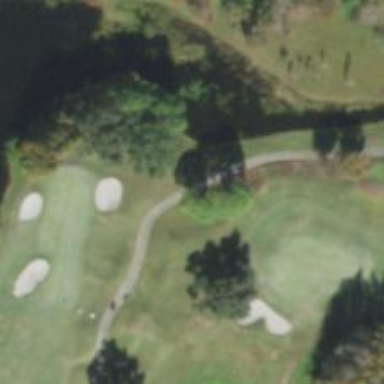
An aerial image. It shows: Path designated for golf carts.